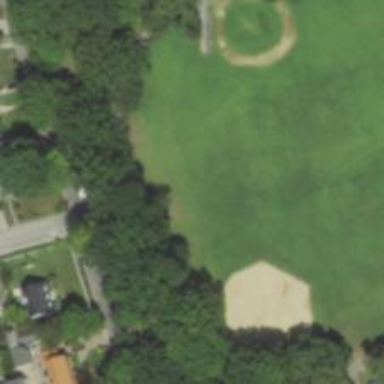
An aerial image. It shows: Baseball field.